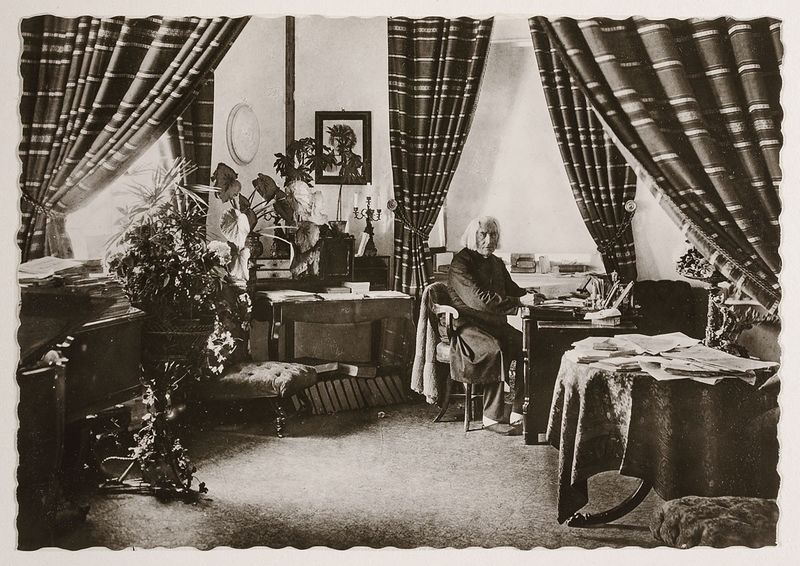
Titel: Franz Liszt in seinem Arbeitszimmer
Künstler: Louis Held
Standort: Hamburg
Institution: Museum für Kunst und Gewerbe Hamburg
Schlagwörter: mann, silber, portrait, interieur, person, arbeitszimmer, foto, fotografie, photographie, komponist, photo, karton, bibliothek, lichtbild, silbergelatine, historische, brom, bildwerke, angewandte und bildende kunst, hessische systematik, porträt, persönlichkeit, silbergelatinepapier, bromsilbergelatinepapier, entwicklungspapier, gelatinepapier, schwarzweißpositivverfahren, silbersalzverfahren, schwarzweißfotografie, porträtfotografie, porträtphotographie, hausinneres